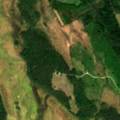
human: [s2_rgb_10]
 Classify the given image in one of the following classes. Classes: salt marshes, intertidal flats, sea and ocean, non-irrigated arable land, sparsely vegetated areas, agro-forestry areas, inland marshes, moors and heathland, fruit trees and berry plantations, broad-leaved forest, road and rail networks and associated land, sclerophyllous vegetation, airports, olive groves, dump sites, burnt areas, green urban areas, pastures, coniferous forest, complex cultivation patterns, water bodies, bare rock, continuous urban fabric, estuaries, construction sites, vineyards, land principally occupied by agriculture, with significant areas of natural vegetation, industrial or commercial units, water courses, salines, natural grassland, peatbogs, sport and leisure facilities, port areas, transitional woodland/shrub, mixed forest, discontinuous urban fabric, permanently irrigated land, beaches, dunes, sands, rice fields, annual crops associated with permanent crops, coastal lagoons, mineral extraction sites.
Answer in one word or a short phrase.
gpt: land principally occupied by agriculture, with significant areas of natural vegetation, coniferous forest, mixed forest, peatbogs